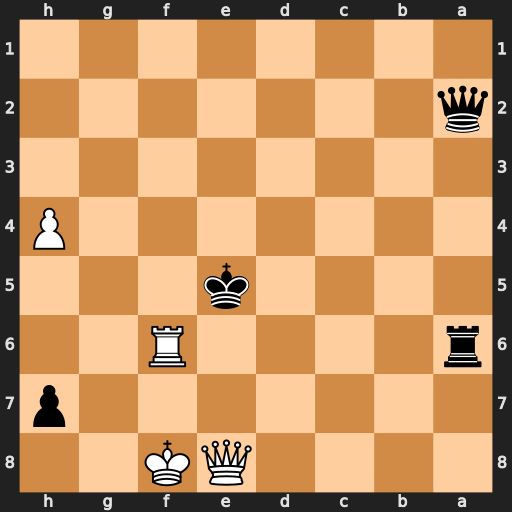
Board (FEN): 4QK2/7p/r4R2/4k3/7P/8/q7/8
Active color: b
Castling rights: -
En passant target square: -
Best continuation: Kxf6 Qe7+ Kf5